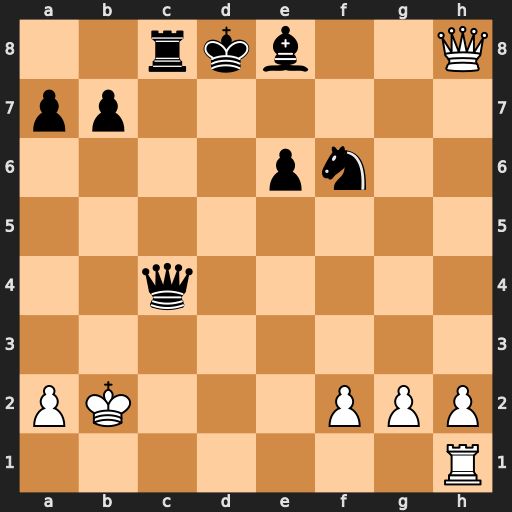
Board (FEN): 2rkb2Q/pp6/4pn2/8/2q5/8/PK3PPP/7R
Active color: w
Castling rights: -
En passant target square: -
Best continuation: Qxf6+ Kc7 Rc1 Qxc1+ Kxc1